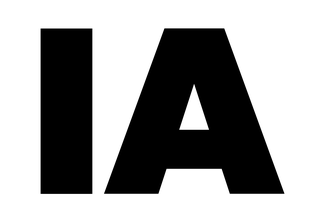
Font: Poppins-Black